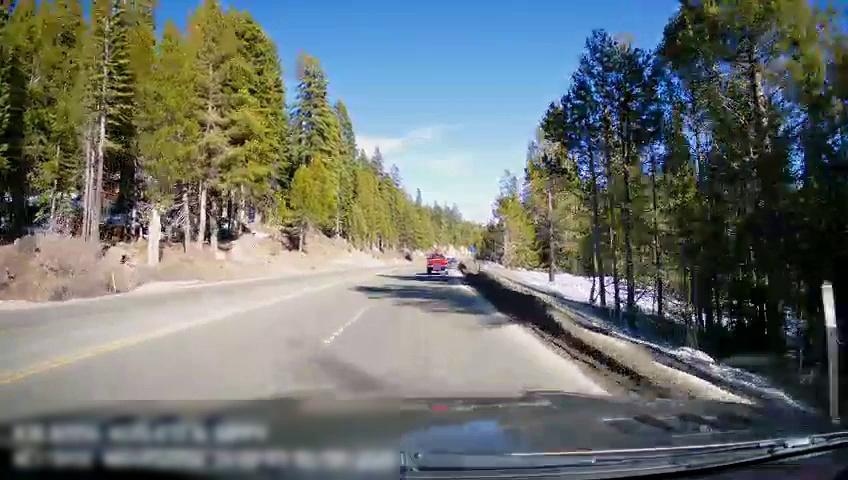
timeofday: Day
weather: Sunny
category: Drivable Space
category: Vehicles | Truck
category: Lanes | Current Lane
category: Lanes | Current Lane